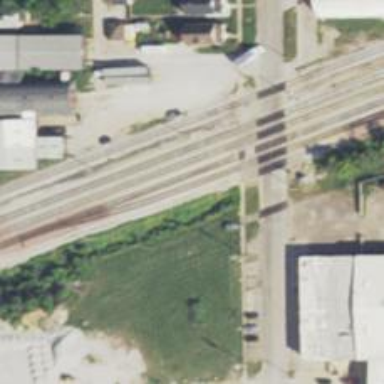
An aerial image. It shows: Railway siding with rails.